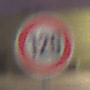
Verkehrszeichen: Geschwindigkeit120
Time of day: SunriseSunset
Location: Outdoor (Urban)
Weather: PartlyCloudy
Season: NotSpecified
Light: Artificial